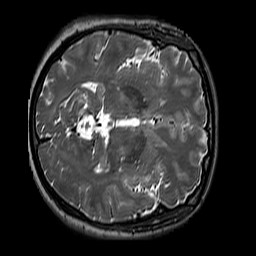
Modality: T2w
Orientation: axial
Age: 50
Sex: female
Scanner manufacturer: siemens
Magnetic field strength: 3 T
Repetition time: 3.2 s
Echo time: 0.212 s